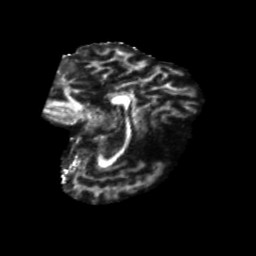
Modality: FA
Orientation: sagittal
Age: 56
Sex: female
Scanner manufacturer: siemens
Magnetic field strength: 3 T
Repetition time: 5.25 s
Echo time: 0.08 s